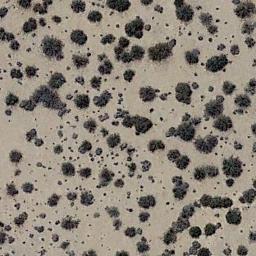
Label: chaparral